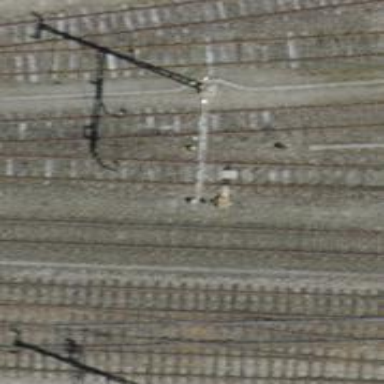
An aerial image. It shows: Railway switch.